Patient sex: M
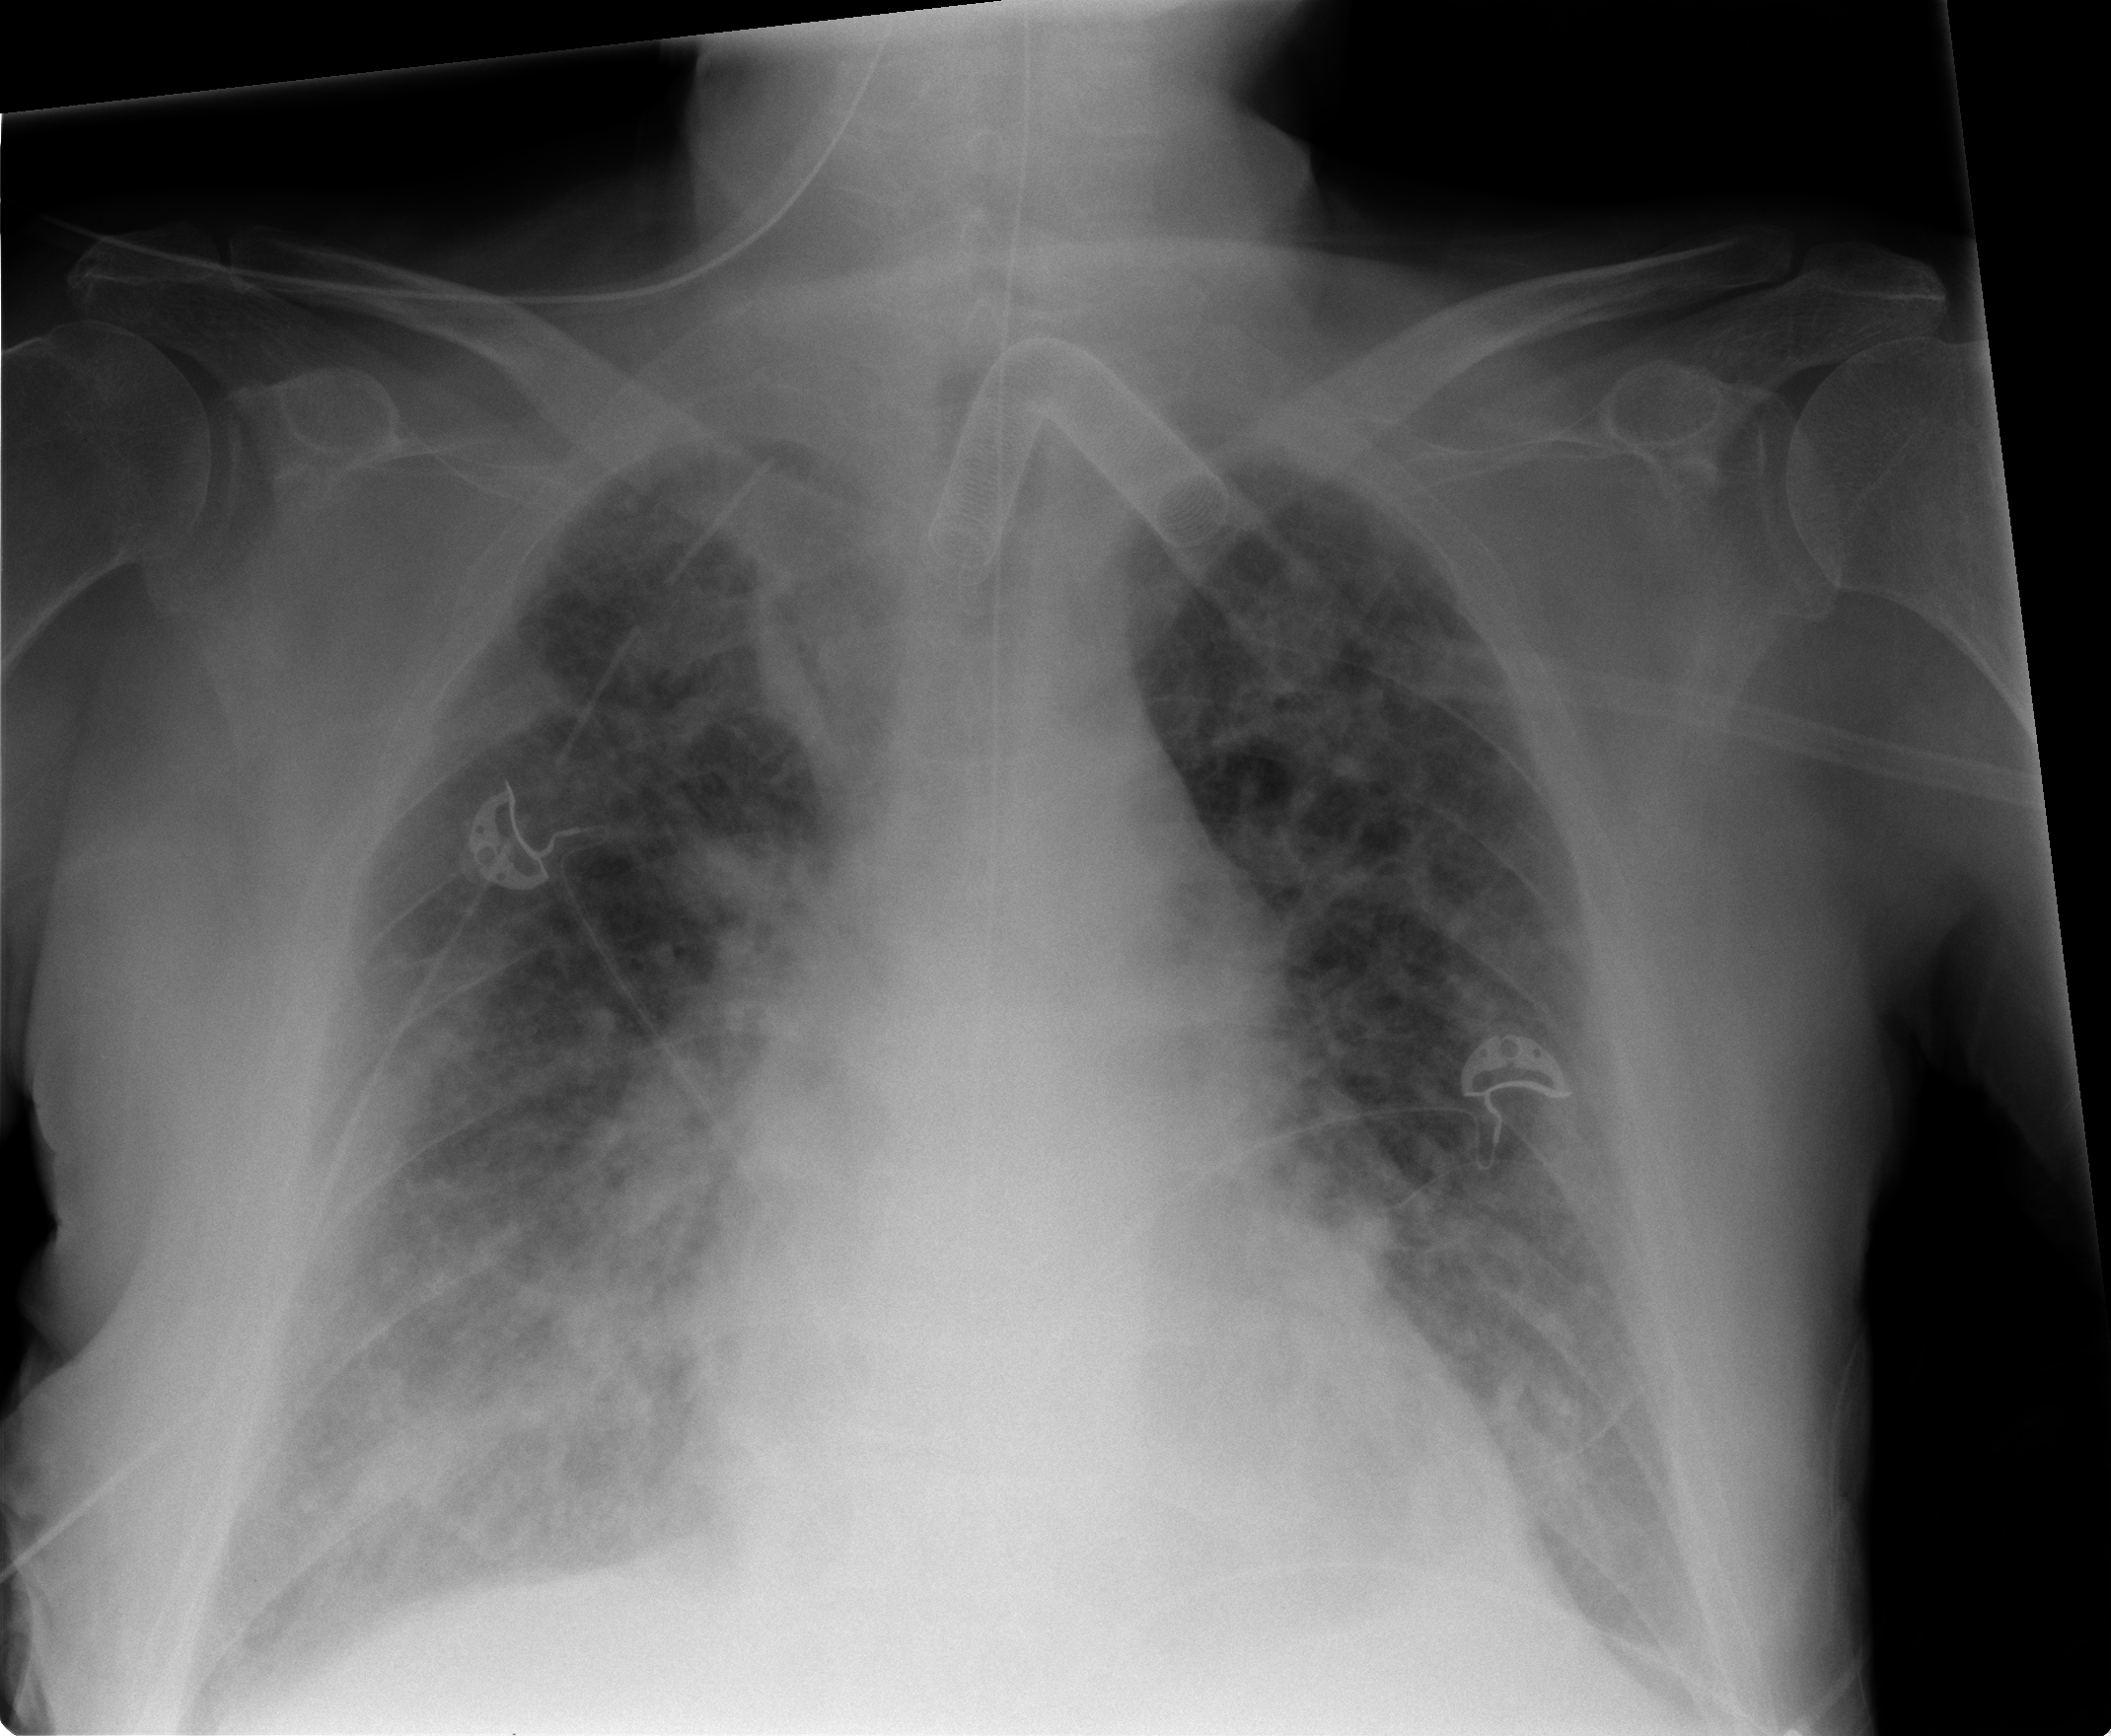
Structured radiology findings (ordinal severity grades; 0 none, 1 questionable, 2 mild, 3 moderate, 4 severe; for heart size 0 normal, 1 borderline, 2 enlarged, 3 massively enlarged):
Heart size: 0
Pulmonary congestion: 3
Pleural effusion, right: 2
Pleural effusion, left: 2
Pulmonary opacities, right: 3
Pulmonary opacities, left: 3
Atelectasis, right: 3
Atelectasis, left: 3